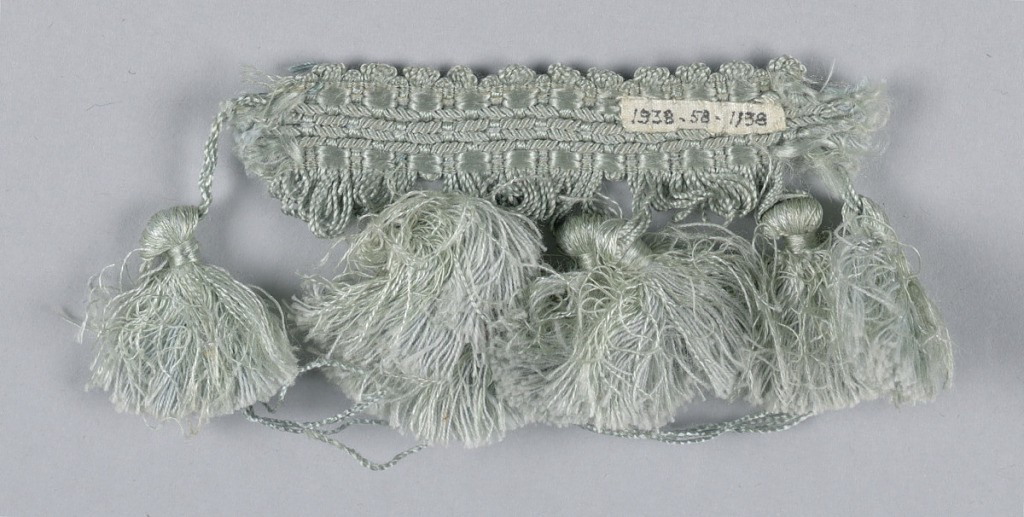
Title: Trimming
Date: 19th century
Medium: silk
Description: Woven heading with loops and tassels.